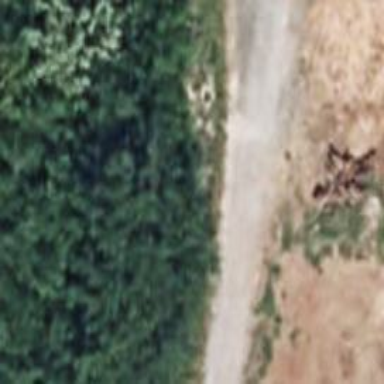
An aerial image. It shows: Dirt track road with grade 5 track type.